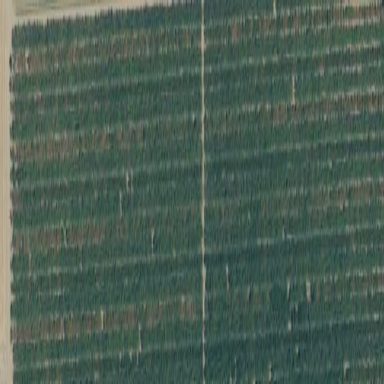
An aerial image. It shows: Orchard filled with almond trees.